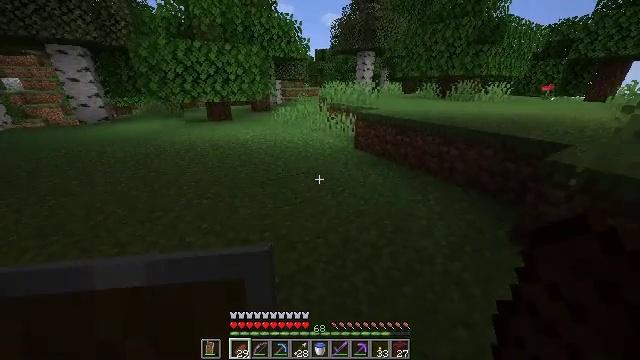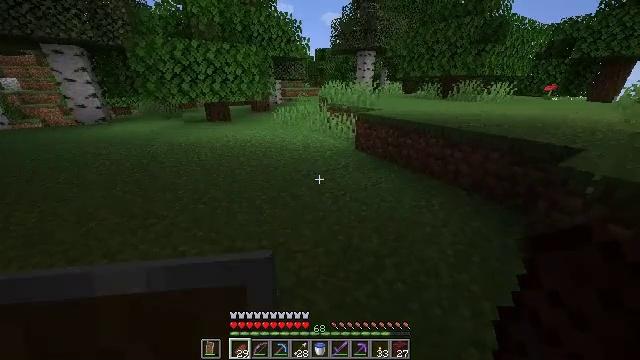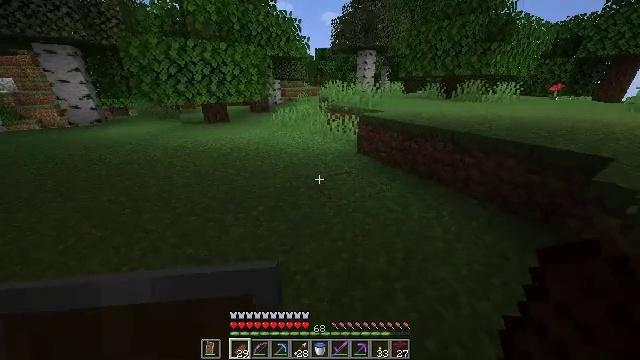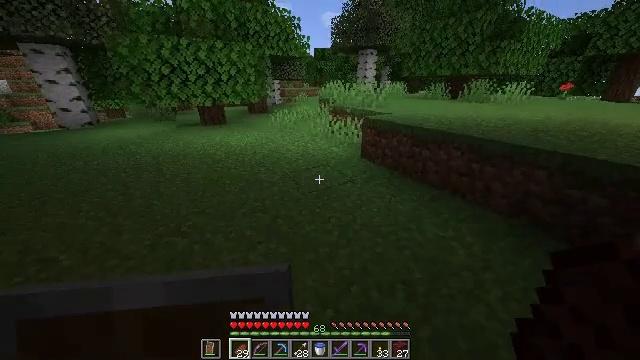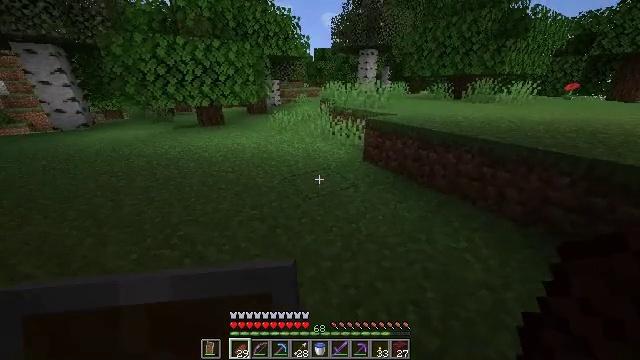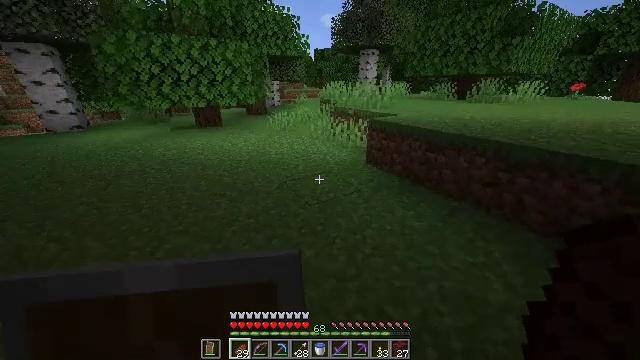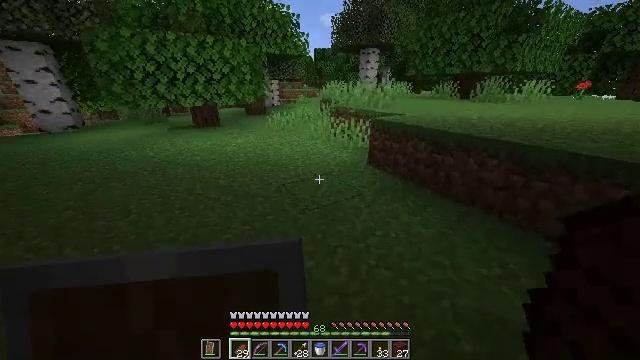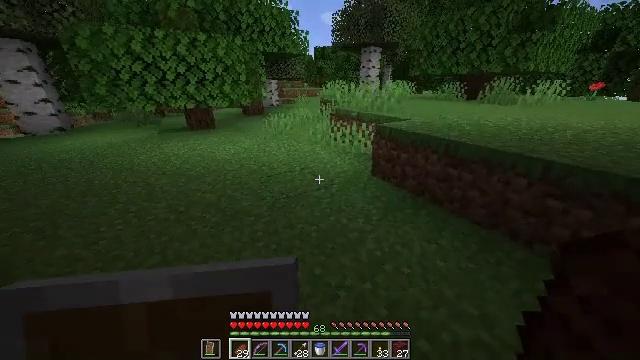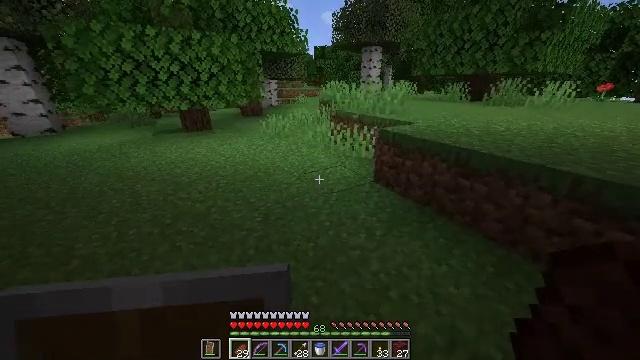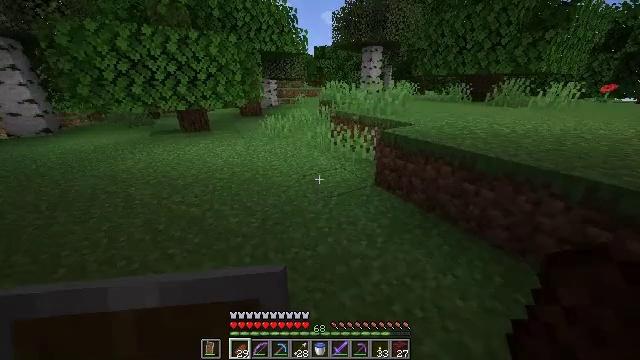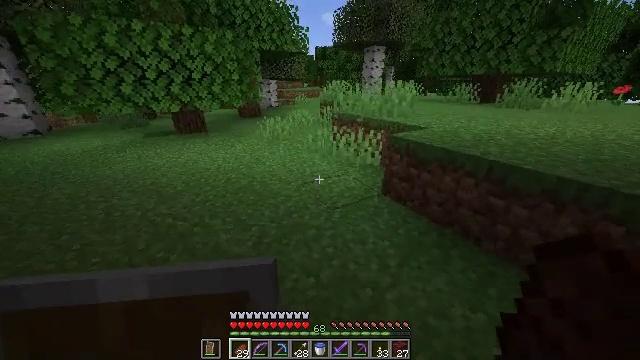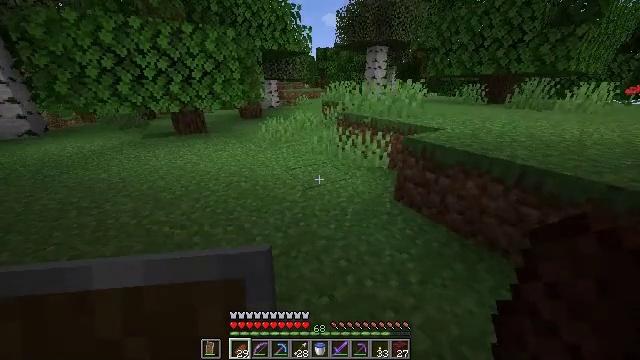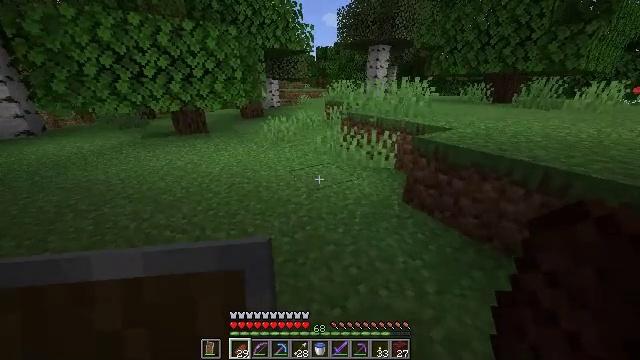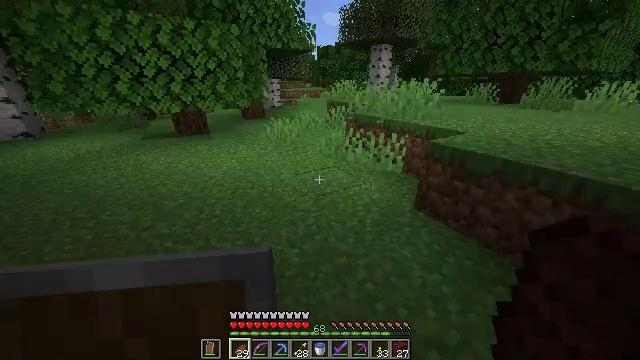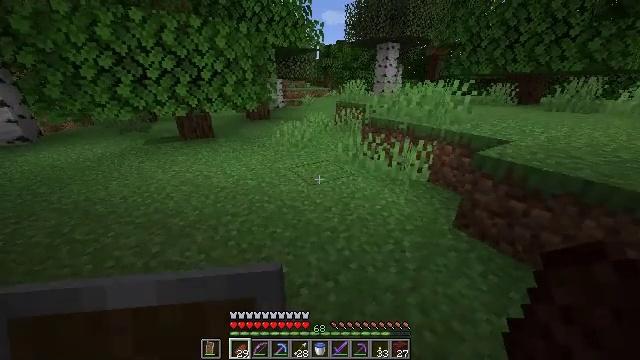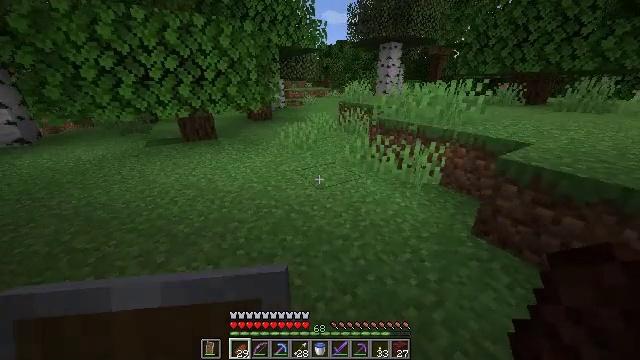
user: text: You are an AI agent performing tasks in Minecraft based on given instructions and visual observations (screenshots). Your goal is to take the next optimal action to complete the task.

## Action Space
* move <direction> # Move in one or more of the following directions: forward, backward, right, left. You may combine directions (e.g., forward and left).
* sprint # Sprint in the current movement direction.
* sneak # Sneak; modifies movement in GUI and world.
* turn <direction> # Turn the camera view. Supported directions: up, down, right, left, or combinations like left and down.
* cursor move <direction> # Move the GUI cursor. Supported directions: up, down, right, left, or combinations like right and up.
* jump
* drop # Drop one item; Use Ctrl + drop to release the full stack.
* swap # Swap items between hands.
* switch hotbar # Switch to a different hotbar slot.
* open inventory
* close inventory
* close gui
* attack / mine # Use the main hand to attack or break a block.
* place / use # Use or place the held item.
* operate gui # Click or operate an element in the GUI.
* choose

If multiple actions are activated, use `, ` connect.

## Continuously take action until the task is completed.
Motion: motion action
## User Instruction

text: Harvest a pumpkin from the field.
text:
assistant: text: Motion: move forward
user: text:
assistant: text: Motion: move forward
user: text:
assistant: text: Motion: move forward
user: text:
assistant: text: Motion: move forward
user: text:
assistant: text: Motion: move forward
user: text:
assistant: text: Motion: move forward
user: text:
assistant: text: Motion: move forward
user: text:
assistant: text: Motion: move forward
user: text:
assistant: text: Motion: move forward
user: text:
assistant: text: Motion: move forward and move left
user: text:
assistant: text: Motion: move forward and move left
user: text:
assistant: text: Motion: move forward and move left
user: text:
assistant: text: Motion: move forward and move left
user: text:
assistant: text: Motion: move forward and move left
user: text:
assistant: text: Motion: move forward and move left
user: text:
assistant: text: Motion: move forward and move left
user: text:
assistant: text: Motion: move forward
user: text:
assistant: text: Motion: move forward
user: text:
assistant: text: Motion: move forward
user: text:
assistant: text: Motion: move forward
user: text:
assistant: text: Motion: move forward
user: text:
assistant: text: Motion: move forward
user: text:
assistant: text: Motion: move forward
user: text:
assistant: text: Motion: move forward
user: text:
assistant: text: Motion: move forward
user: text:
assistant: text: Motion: move forward
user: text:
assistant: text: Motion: move forward
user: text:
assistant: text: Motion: move forward
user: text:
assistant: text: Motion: move forward
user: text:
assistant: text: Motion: move forward